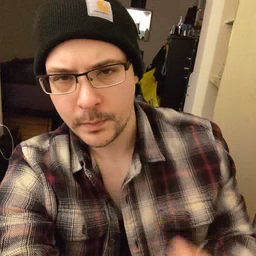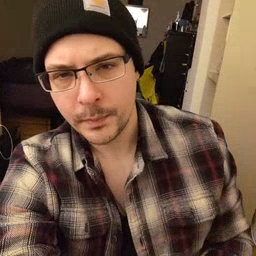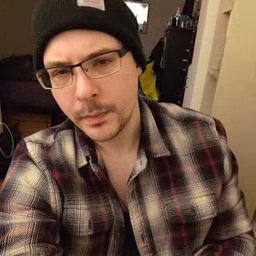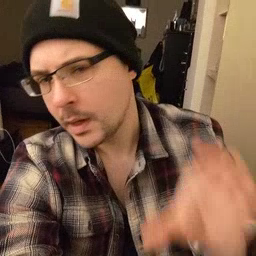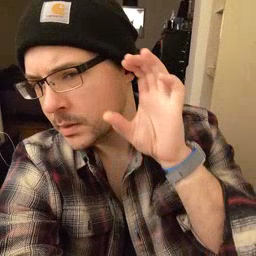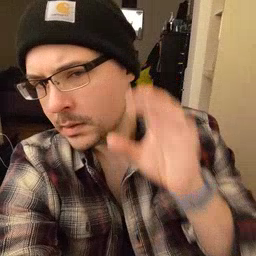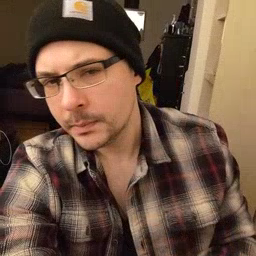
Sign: listen